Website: bh-photo
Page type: customer-info-address
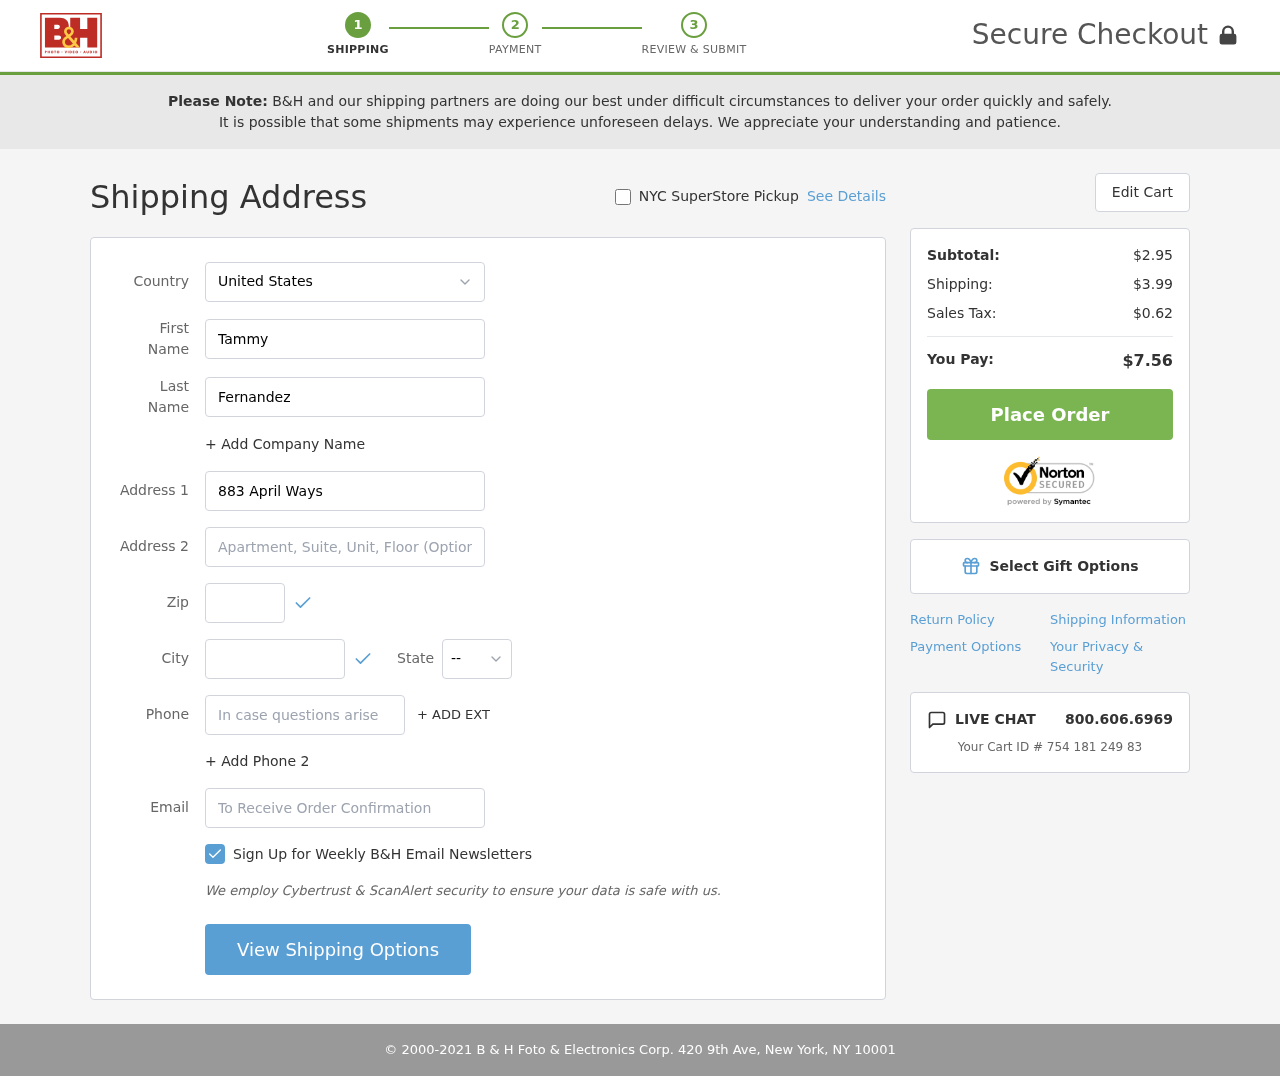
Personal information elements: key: PII_CITY
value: Derrickland
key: PII_COUNTRY
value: United States
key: PII_EMAIL
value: tammy.fernandez@yahoo.com
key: PII_FIRSTNAME
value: Tammy
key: PII_LASTNAME
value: Fernandez
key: PII_PHONE
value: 5128456597
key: PII_POSTCODE
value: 92929
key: PII_STATE_ABBR
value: OH
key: PII_STREET
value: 883 April Ways
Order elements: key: ORDER_SUBTOTAL
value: $2.95
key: ORDER_SHIPPING_COST
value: $3.99
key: ORDER_TAX
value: $0.62
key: ORDER_TOTAL
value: $7.56
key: ORDER_ID
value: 754 181 249 83